Interaction volume radius: 5 \u00c5
Interaction volume height: 10 \u00c5
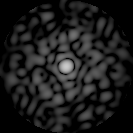
Disorder parameter: 0.7775